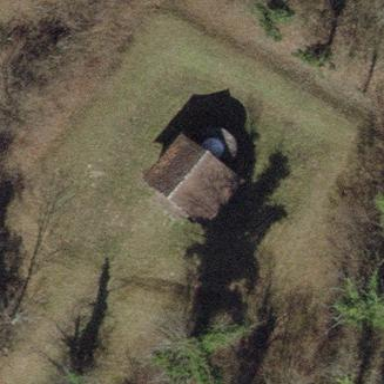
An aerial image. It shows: Hut.